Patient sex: M
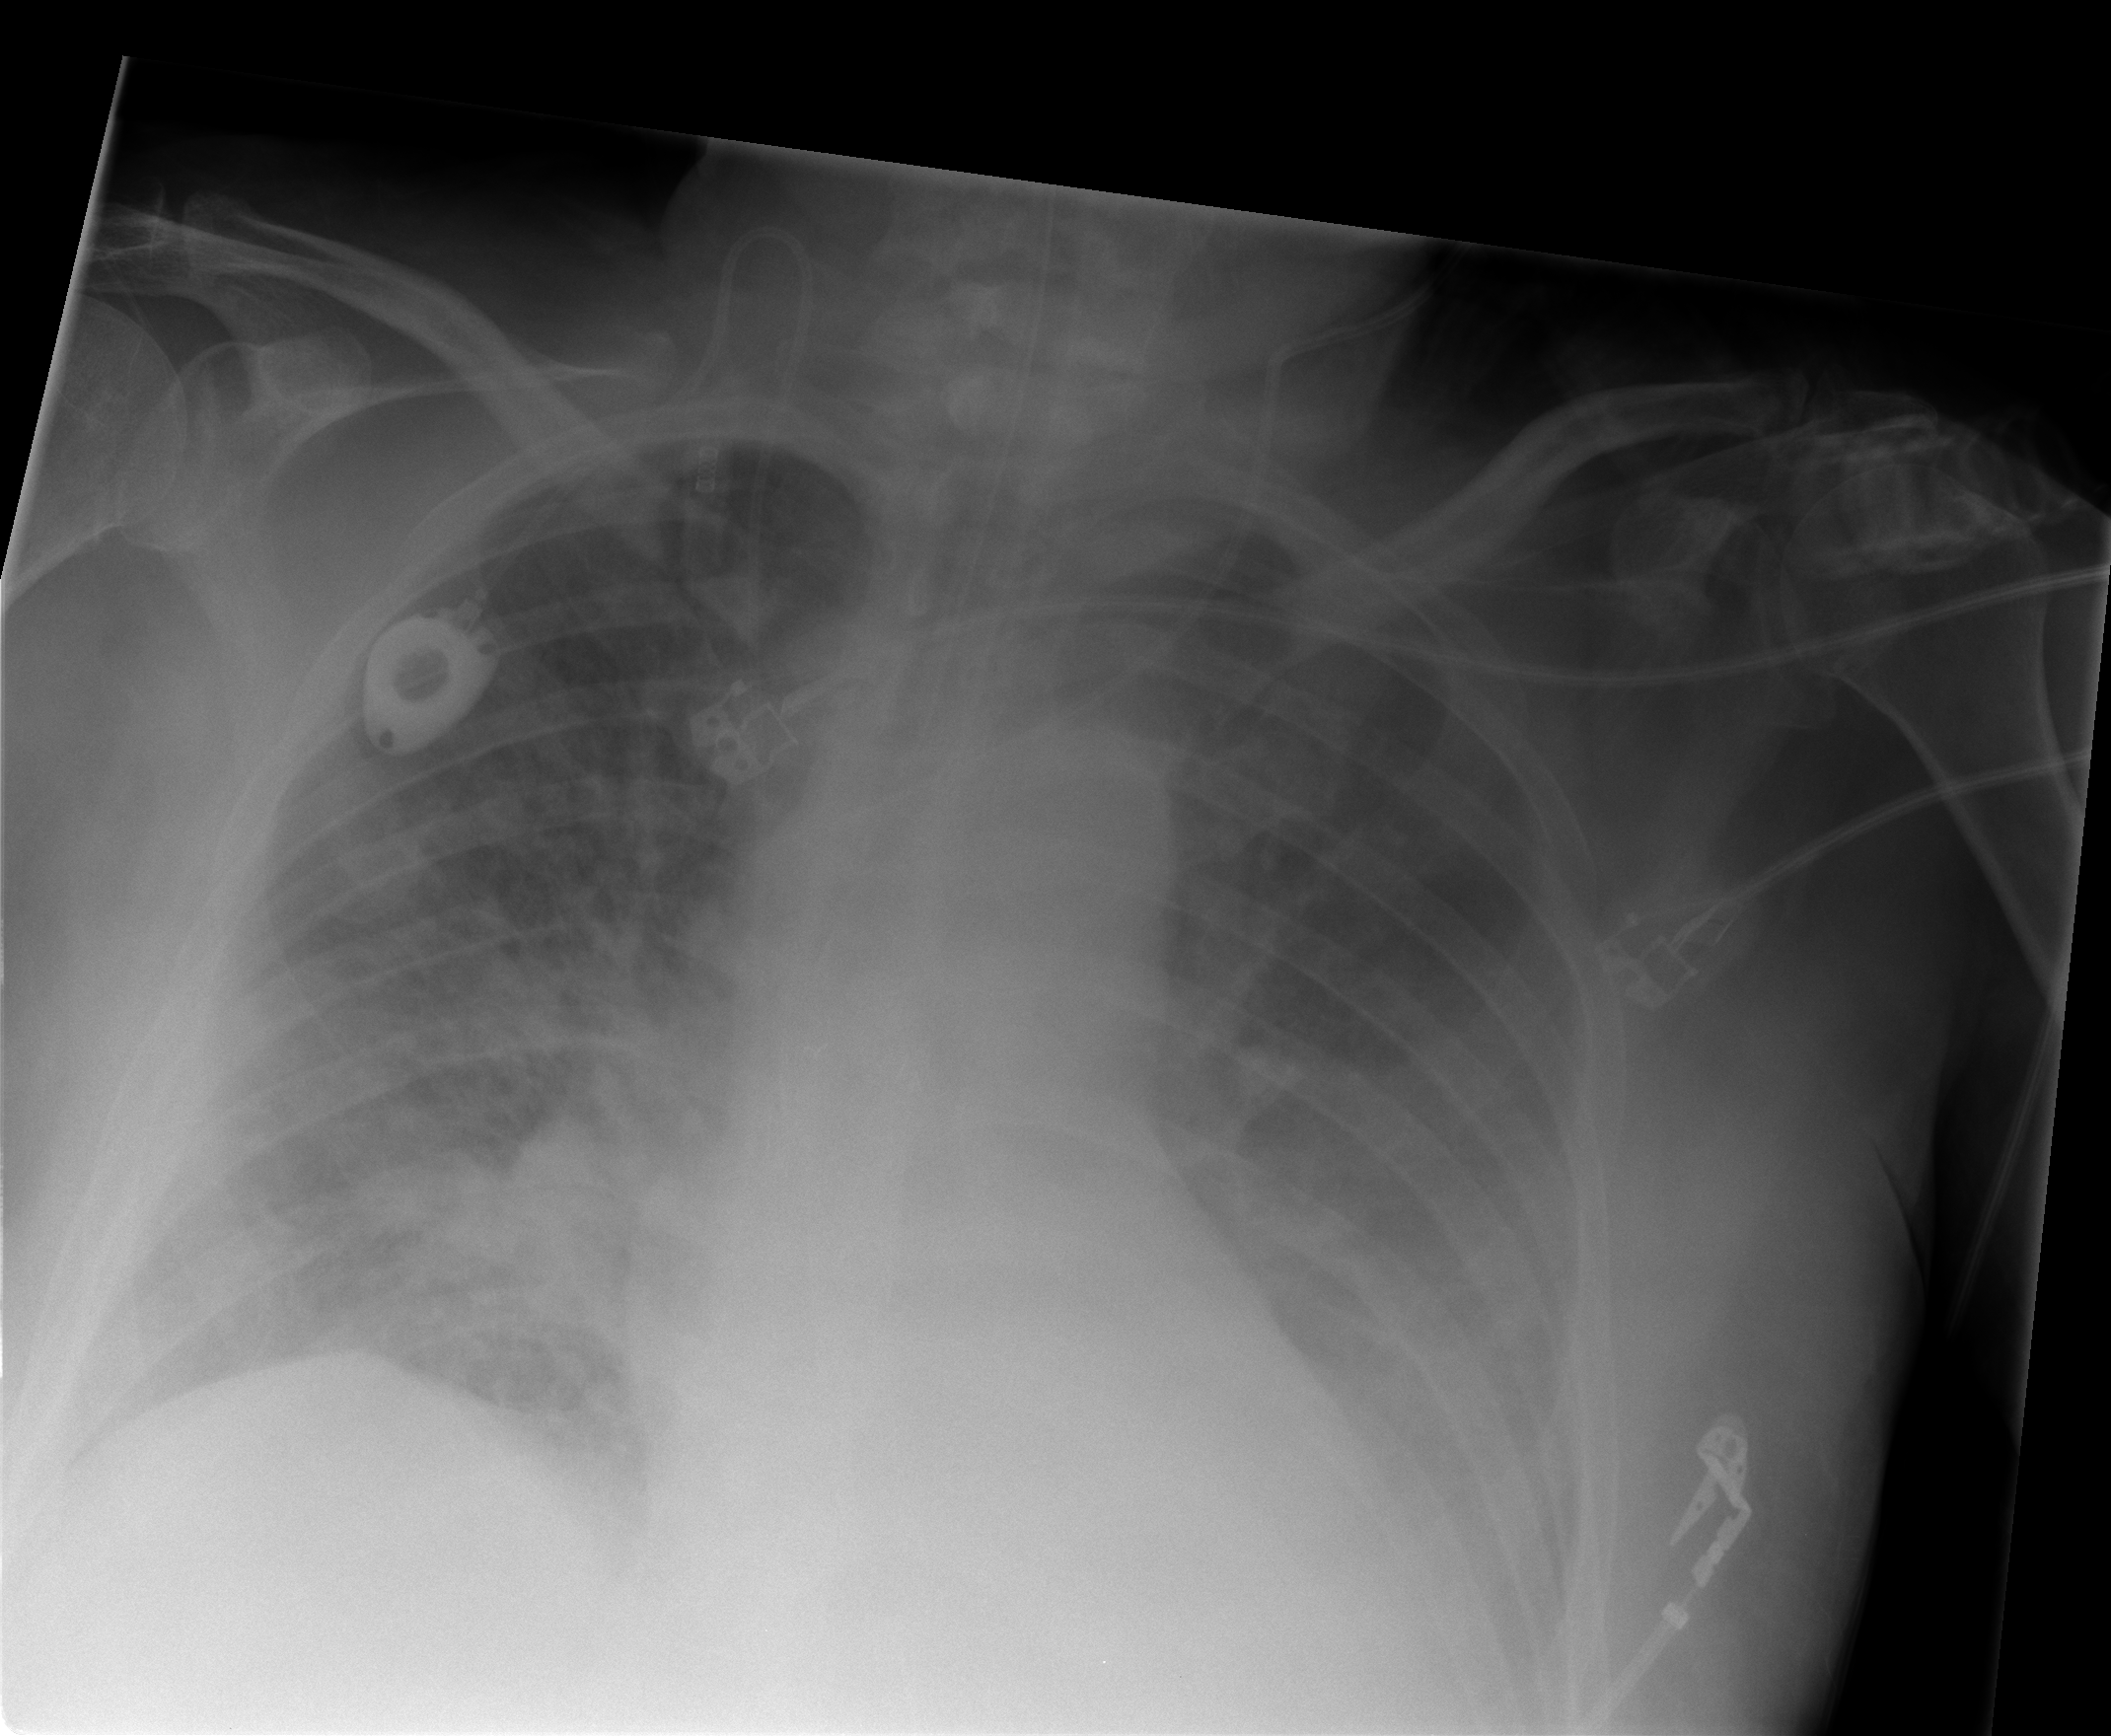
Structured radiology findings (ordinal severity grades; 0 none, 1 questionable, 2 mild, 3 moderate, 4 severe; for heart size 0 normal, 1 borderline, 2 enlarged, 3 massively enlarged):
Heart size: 0
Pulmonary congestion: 2
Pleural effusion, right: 1
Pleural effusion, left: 2
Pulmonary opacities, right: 2
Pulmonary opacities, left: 2
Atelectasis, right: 2
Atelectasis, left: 2